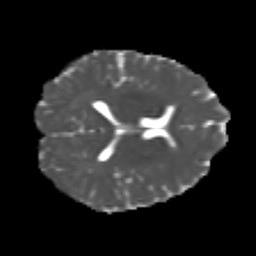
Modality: MD
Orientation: axial
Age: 27
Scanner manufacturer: siemens
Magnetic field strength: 3 T
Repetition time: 4.52 s
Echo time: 0.084 s